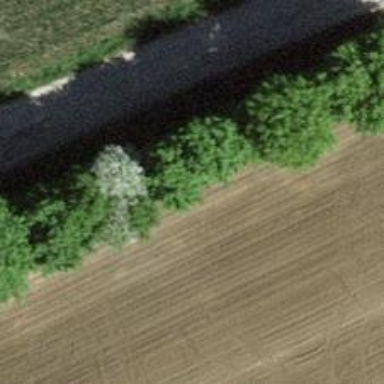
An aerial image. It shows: Beautiful tree in nature.